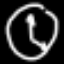
Label: clock